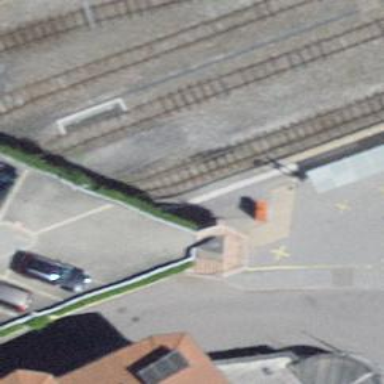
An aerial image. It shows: Set of concrete steps.